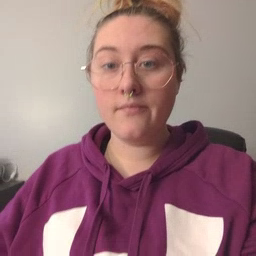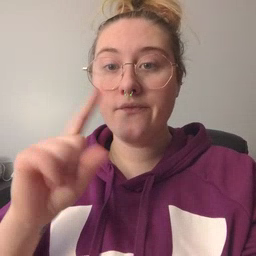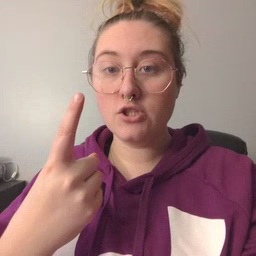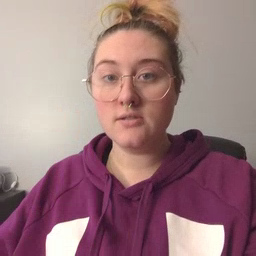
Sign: first